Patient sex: M
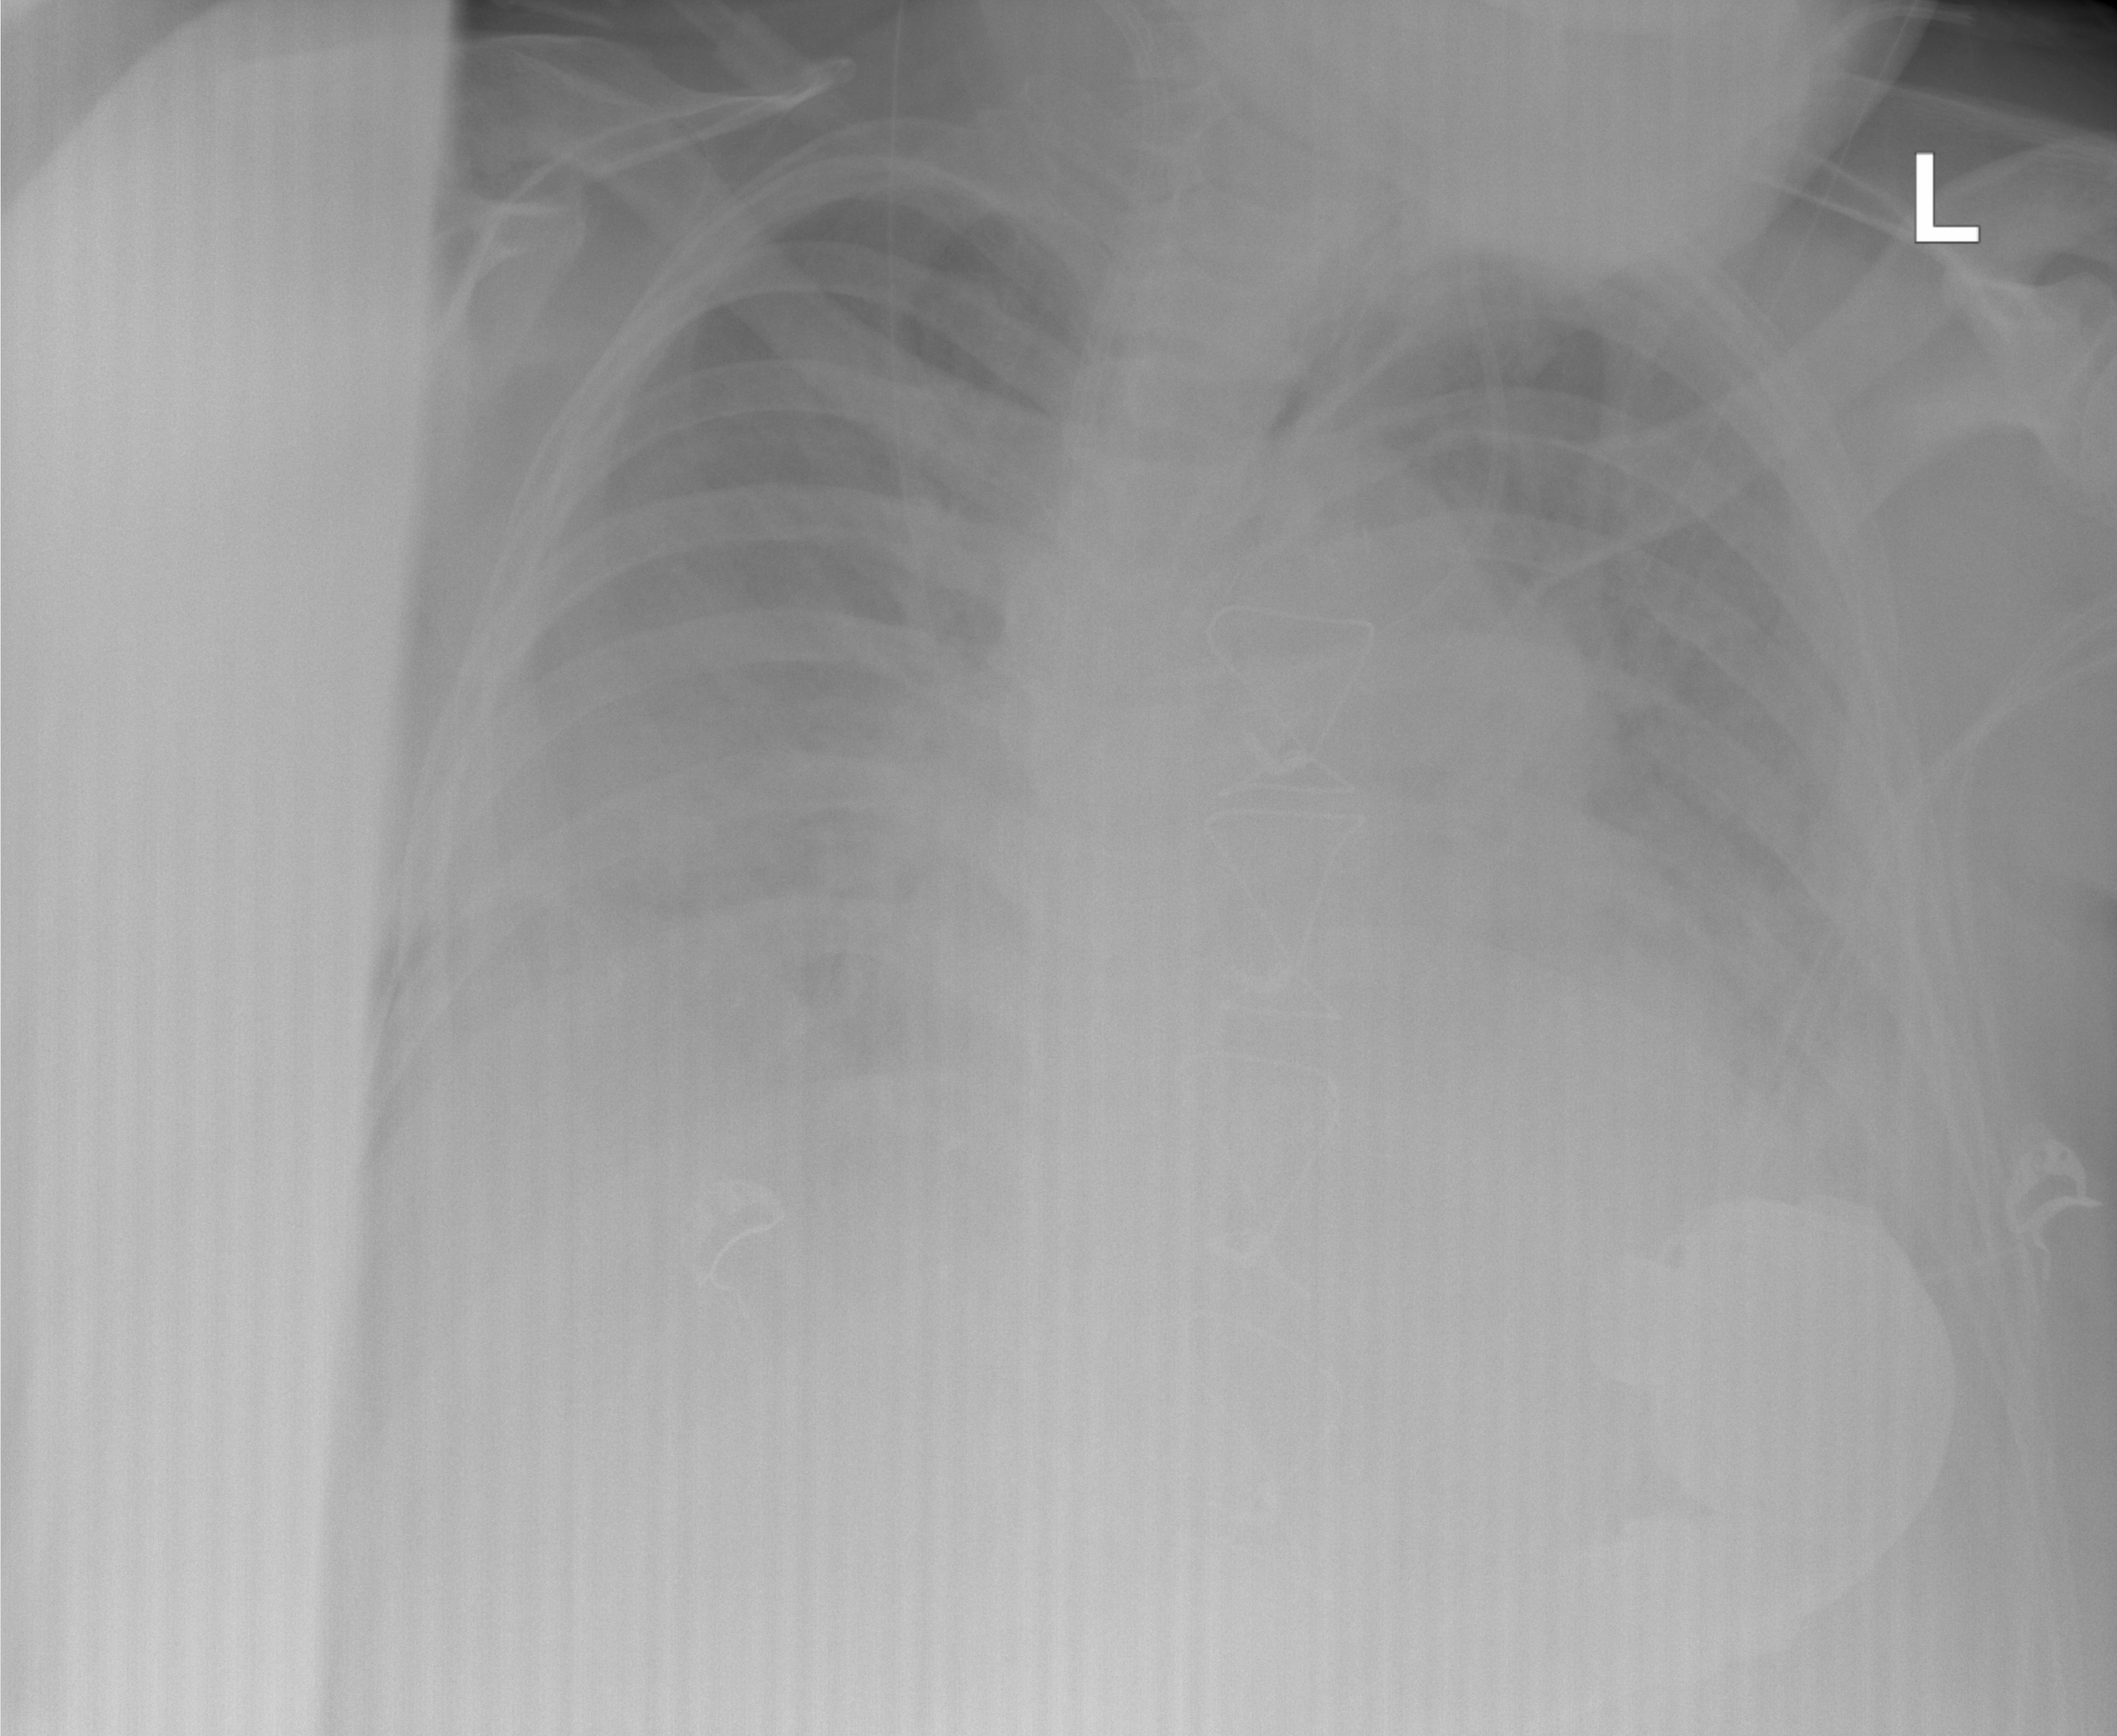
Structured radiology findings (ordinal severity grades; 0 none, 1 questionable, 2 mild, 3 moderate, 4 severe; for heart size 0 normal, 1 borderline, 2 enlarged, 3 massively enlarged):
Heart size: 2
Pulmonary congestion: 3
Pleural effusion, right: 2
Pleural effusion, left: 2
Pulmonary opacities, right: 2
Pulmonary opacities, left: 2
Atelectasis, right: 2
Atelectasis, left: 2